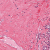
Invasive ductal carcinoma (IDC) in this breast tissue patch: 1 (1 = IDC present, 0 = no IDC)